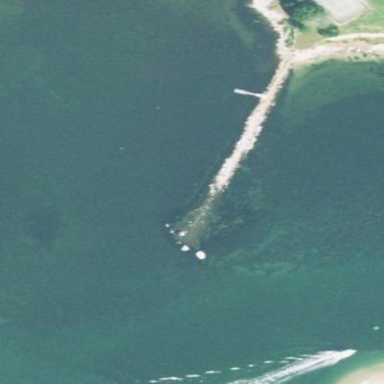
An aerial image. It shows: Breakwater structure.